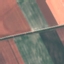
Land use / land cover class: AnnualCrop